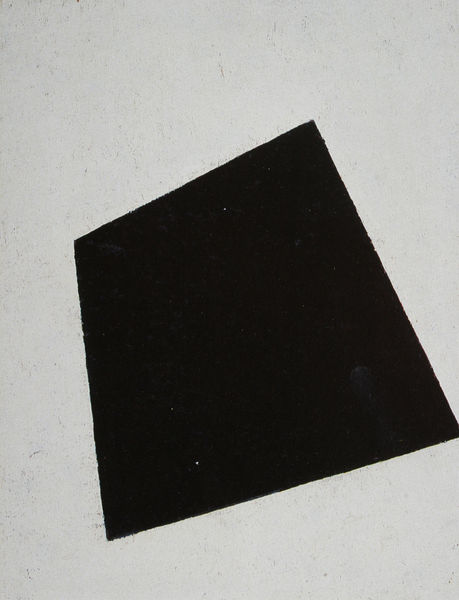
Künstler: Iwan Kljun
Institution: Art Co. Ltd. (Sammlung George Costakis)
Schlagwörter: dunkel, weiß, schwarz, spitze, bild, schräg, abstrakt, leer, rechteck, quadrat, viereck, kratzer, verzerrt, fläsche, fliesse